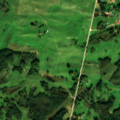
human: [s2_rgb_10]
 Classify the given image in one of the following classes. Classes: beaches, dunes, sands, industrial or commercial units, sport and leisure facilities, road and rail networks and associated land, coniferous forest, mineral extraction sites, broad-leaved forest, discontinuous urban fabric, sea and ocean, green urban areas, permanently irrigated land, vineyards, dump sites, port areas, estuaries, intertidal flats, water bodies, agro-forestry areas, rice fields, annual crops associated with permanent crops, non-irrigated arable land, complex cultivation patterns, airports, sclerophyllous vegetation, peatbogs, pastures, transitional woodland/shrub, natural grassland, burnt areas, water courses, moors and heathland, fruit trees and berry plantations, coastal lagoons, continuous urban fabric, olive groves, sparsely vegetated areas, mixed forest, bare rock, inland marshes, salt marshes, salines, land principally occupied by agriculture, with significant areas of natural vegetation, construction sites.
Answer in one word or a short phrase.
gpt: pastures, land principally occupied by agriculture, with significant areas of natural vegetation, broad-leaved forest